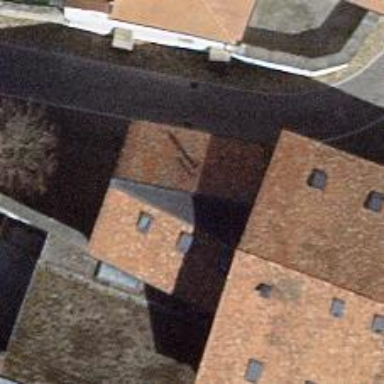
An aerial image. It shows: Community centre.